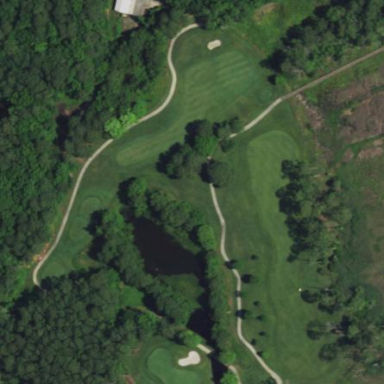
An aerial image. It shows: Water hazard on golf course.